Question: I am using the latest version of Facebook SDK (May 2015). How can I programatically revoke/remove a user's specific permission (or all) after the user has logged in via Facebook Login SDK in an Android Application? I found the following in the developer documentation, but I am not sure how to programatically do this. Thank you.

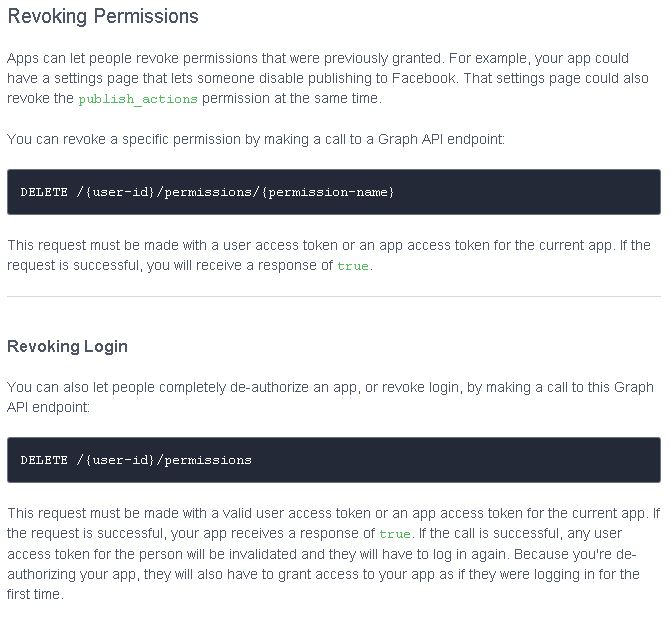
Answer: I found the solution on how to Revoke a User's Permission in the latest version of Facebook Android SDK (Graph API 2.0+ and above). This is per May 2015. The developer needs to use and set the and set the to DELETE.
'''
public void graphRevokeUserStatusPermission(){
AccessToken accessToken = AccessToken.getCurrentAccessToken();
if(accessToken == null)
return;
GraphRequest request = GraphRequest.newGraphPathRequest(
accessToken,
"/me/permissions/user_status",
new GraphRequest.Callback() {
@Override
public void onCompleted(GraphResponse response) {
// response
}
}
);
request.setHttpMethod(HttpMethod.DELETE);
request.executeAsync();
}
'''
and if you want to revoke user access just change graph path to
'''
String userId = accessToken.getUserId();
//url to revoke login DELETE {user_id}/permissions
userId + "permissions"
'''
and don't forget to clear info in onCompleted method calling <URL>, this logout method doesn't revoke access, it just clear token and profile info, so developer needs to request url to revoke access
More info:
<URL>